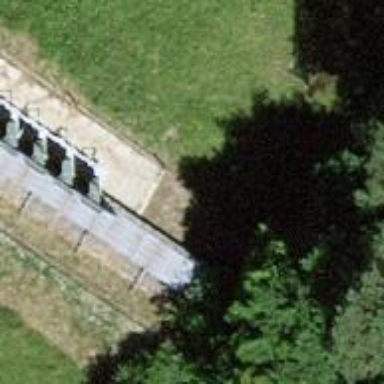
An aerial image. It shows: Retaining wall.